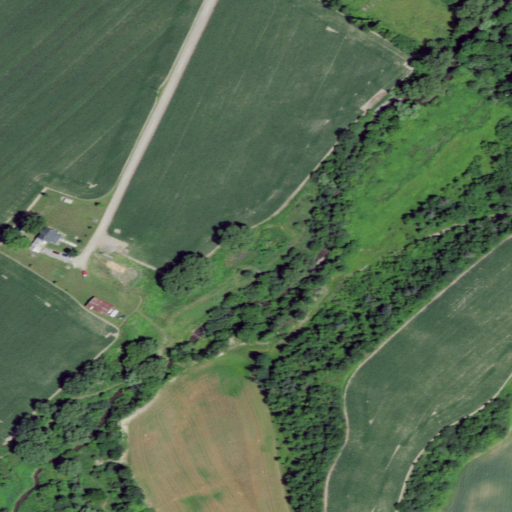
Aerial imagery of valley in New York named Punky Hollow containing cultivated crops, pasture, deciduous forest, open development, mixed forest, and low intensity development